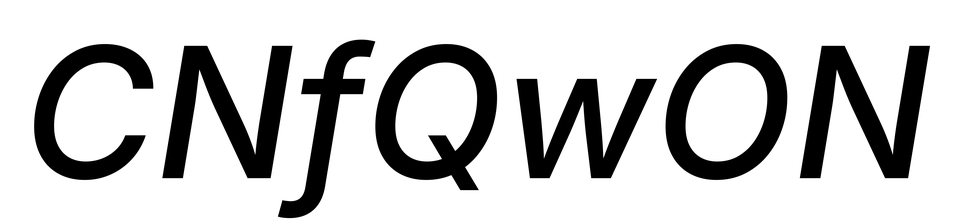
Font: Inter-Italic_Medium_Italic